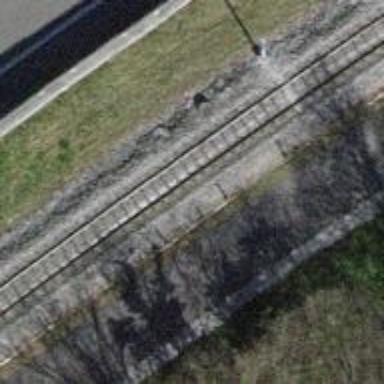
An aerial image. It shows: Light rail track with 1 electrified contact line.